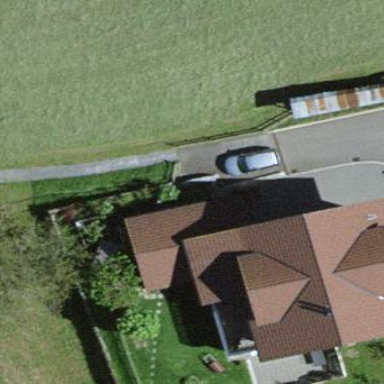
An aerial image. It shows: Simple house.